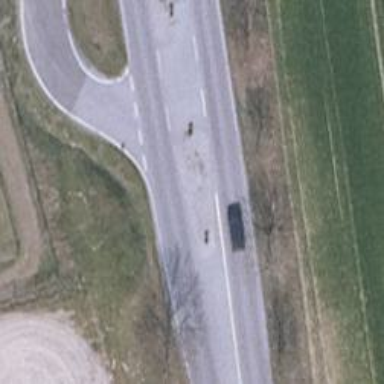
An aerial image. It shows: Secondary road with asphalt surface.